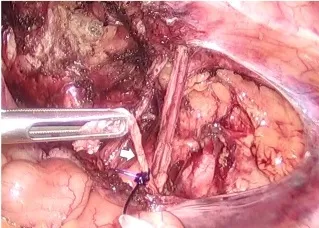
Operative findings. . (d) The genital branch of the genitofemoral nerve (white arrow) is ligated and dissected.
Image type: medical_photograph (other_medical_photograph)